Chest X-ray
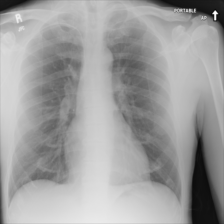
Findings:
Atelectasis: negative
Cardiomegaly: negative
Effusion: negative
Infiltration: negative
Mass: negative
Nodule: negative
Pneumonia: negative
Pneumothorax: negative
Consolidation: negative
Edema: negative
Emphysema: negative
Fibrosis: negative
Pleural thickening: negative
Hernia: negative